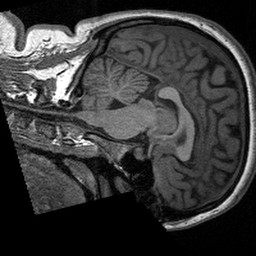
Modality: T1w
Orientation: sagittal
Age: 23
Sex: female